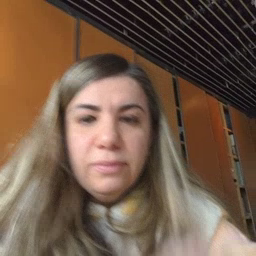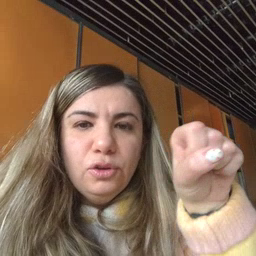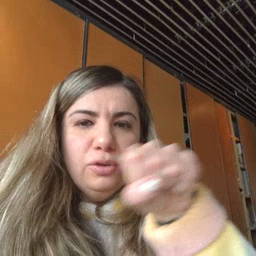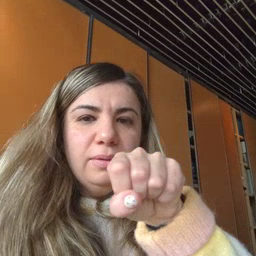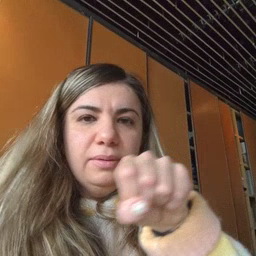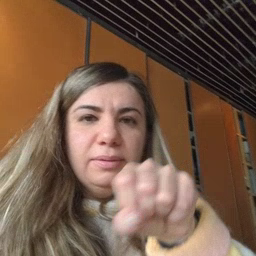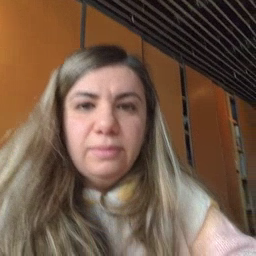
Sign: shoe